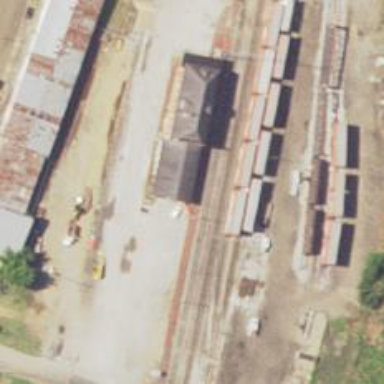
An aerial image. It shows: Railway service station.